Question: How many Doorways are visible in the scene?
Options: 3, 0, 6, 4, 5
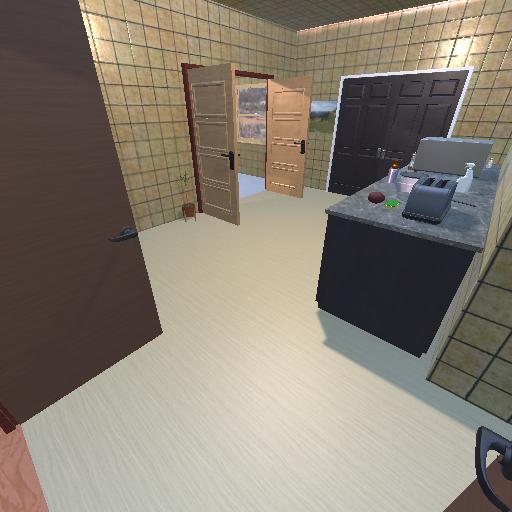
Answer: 3